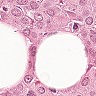
Metastatic tissue present: yes